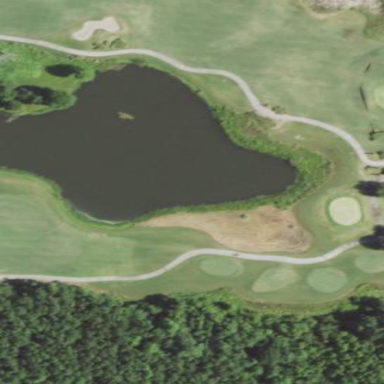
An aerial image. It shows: Area of rough grass used for golf.